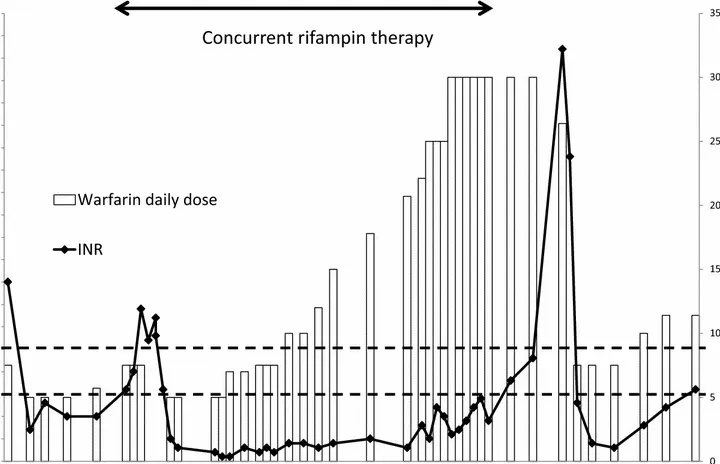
This graph represents the daily warfarin dose, INR, and concomitant rifampin therapy over time. The x-axis represents time when the INR was measured. The left y-axis represents the INR units and is shown by the black diamond points. The right Y-axis represents warfarin dose administered in milligrams/day and is shown by the vertical bars. The therapeutic range is indicated between the two
dotted lines (2.5-3.5). The time period of concomitant rifampin administration is shown as the horizontal solid 2-way arrow.
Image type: chart (chart)